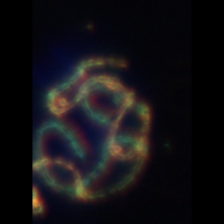
Taxon: Chaetoceros
Group: Diatoms